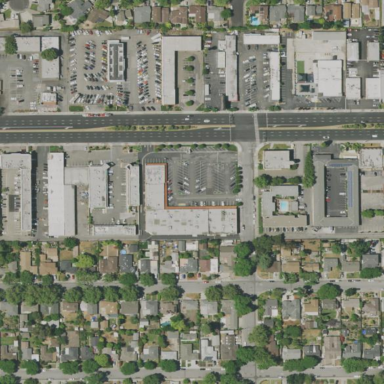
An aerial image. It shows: Commercial area.